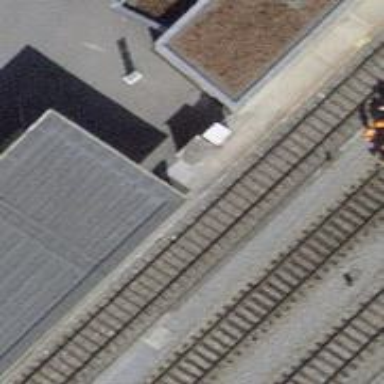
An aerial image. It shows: Information terminal.